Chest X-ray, AP view. Patient: 54 years old, sex M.
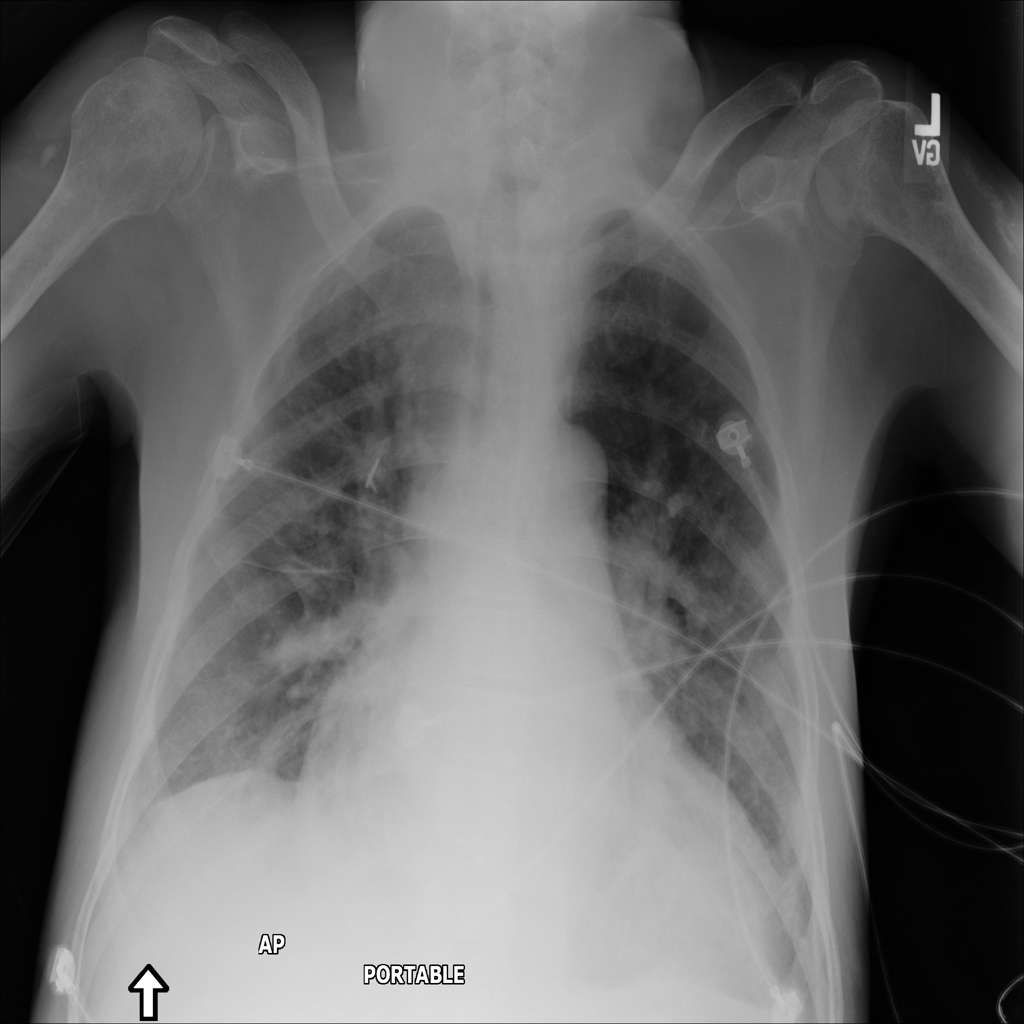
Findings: No Finding